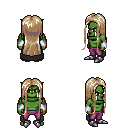
a pixel art fantasy rpg character, male body template, orc, green skin, black cape, magenta pants, white blonde extra-long hairstyle, white cloth bracers, metal boots, four views (front, back, left, right), 2x2 character sprite sheet, small pixel art, hard edges, no anti-aliasing